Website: walmart
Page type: address-validator
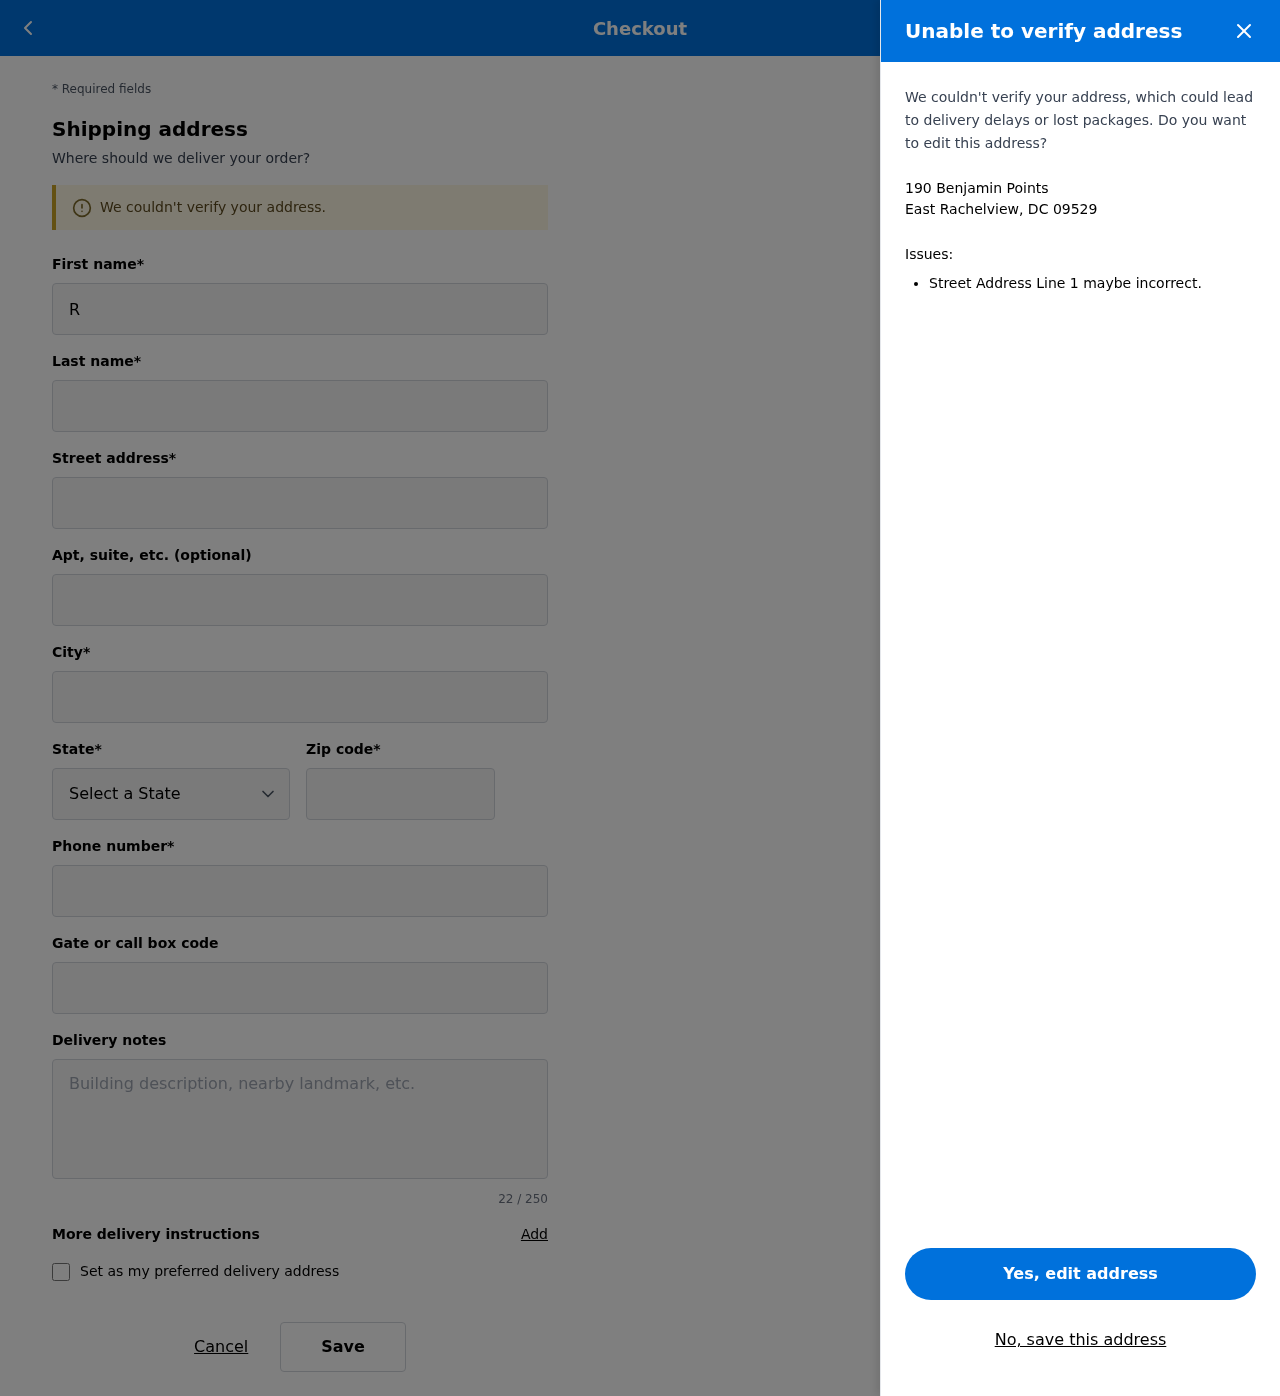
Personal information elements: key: PII_CITY_STATE_ZIP
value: East Rachelview, DC 09529
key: PII_DELIVERY_INSTRUCTIONS
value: Leave at side entrance
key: PII_STATE_ABBR
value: DC
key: PII_STREET
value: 190 Benjamin Points
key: PII_FIRSTNAME
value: Randy
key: PII_LASTNAME
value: Diaz
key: PII_CITY
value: East Rachelview
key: PII_POSTCODE
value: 09529
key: PII_PHONE
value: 4656031629
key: PII_SECURITY_CODE
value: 095